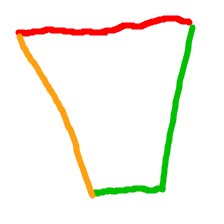
Shape: trapezoid